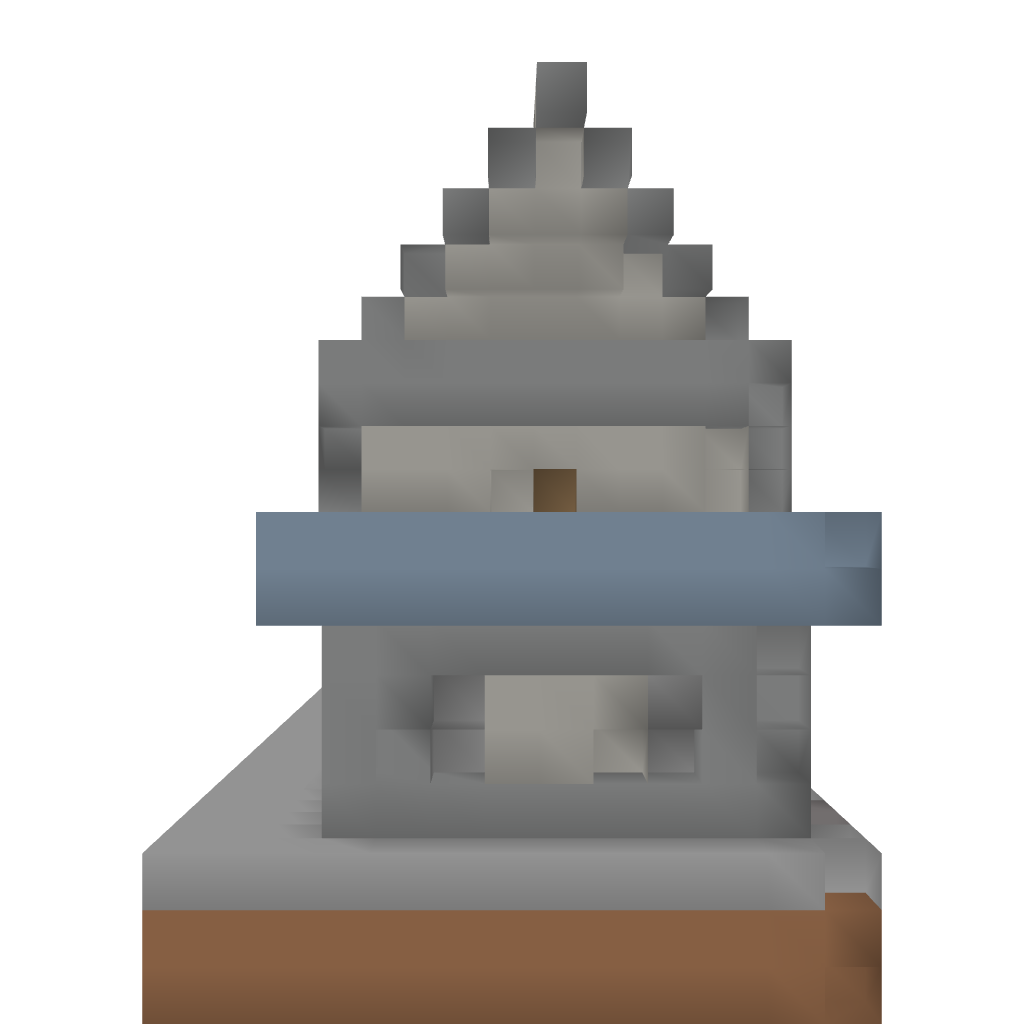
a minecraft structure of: Cozy Little House